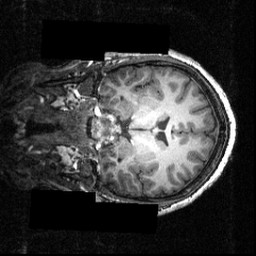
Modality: T1w
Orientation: coronal
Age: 25
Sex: male
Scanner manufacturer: siemens
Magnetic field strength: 3.951 T
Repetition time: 1.5 s
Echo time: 0.00335 s